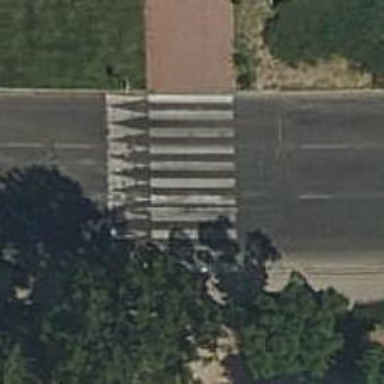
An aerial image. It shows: Uncontrolled zebra crossing with traffic-calming table and pedestrian island.